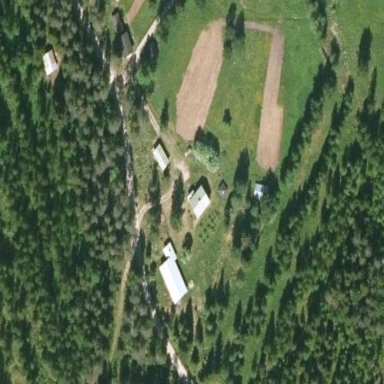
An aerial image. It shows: Farmyard area.